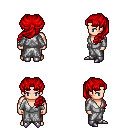
a pixel art fantasy rpg character, male body template, human, light skin, white robe, robe skirt, red princess hairstyle, metal boots, four views (front, back, left, right), 2x2 character sprite sheet, small pixel art, hard edges, no anti-aliasing